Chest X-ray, PA view. Patient: 46 years old, sex M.
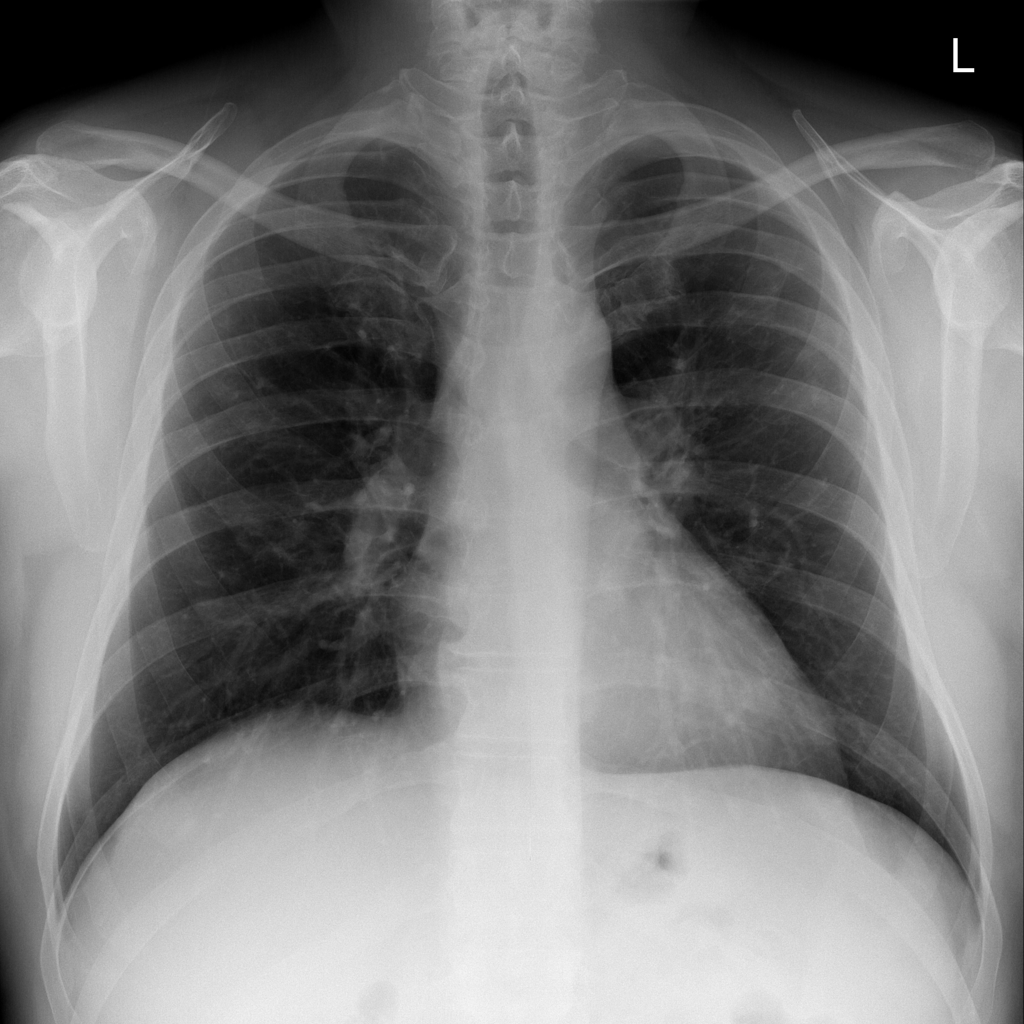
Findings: Effusion, Mass